Interaction volume radius: 10 \u00c5
Interaction volume height: 10 \u00c5
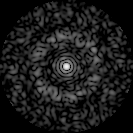
Disorder parameter: 0.8352